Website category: university
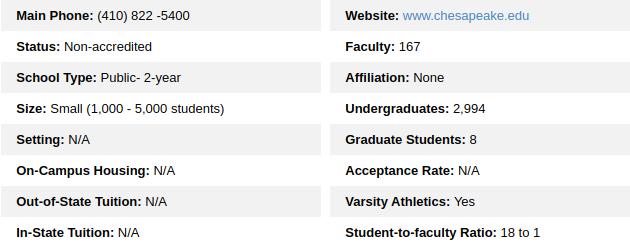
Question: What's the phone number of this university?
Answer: (410) 822 -5400

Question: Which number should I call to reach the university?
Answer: (410) 822 -5400

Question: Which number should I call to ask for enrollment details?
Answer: (410) 822 -5400

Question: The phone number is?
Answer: (410) 822 -5400

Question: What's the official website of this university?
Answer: www.chesapeake.edu

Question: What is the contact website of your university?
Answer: www.chesapeake.edu

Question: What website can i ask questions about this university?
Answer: www.chesapeake.edu

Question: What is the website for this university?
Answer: www.chesapeake.edu

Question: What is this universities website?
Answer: www.chesapeake.edu

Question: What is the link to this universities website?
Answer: www.chesapeake.edu

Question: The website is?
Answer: www.chesapeake.edu

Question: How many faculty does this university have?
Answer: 167

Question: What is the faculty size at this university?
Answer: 167

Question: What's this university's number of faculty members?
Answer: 167

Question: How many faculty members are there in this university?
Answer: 167

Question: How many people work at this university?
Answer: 167

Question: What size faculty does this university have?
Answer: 167

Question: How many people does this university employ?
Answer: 167

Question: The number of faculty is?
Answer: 167

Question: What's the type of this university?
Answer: Public- 2-year

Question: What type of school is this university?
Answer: Public- 2-year

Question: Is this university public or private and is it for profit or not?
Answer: Public- 2-year

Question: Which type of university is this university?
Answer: Public- 2-year

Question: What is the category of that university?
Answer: Public- 2-year

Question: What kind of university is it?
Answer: Public- 2-year

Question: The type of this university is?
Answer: Public- 2-year

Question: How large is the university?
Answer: Small (1,000 - 5,000 students)

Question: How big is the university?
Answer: Small (1,000 - 5,000 students)

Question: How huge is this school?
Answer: Small (1,000 - 5,000 students)

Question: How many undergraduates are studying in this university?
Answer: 2,994

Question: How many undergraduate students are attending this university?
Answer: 2,994

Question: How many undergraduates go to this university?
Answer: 2,994

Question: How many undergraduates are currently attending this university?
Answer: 2,994

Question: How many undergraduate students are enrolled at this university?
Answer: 2,994

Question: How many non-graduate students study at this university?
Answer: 2,994

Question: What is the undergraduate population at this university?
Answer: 2,994

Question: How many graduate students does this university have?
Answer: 8

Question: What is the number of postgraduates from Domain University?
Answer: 8

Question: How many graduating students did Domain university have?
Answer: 8

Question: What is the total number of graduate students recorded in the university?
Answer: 8

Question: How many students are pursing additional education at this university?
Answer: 8

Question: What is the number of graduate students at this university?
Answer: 8

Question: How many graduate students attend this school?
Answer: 8

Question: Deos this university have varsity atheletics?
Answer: Yes

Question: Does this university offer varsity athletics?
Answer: Yes

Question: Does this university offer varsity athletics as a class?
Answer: Yes

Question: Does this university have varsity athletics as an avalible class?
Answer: Yes

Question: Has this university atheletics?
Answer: Yes

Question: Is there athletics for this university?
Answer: Yes

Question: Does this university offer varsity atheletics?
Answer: Yes

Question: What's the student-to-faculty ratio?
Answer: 18 to 1

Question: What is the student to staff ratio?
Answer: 18 to 1

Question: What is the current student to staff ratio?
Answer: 18 to 1

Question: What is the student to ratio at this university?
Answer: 18 to 1

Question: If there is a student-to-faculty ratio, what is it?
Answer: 18 to 1

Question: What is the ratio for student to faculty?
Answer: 18 to 1

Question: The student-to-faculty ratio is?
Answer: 18 to 1